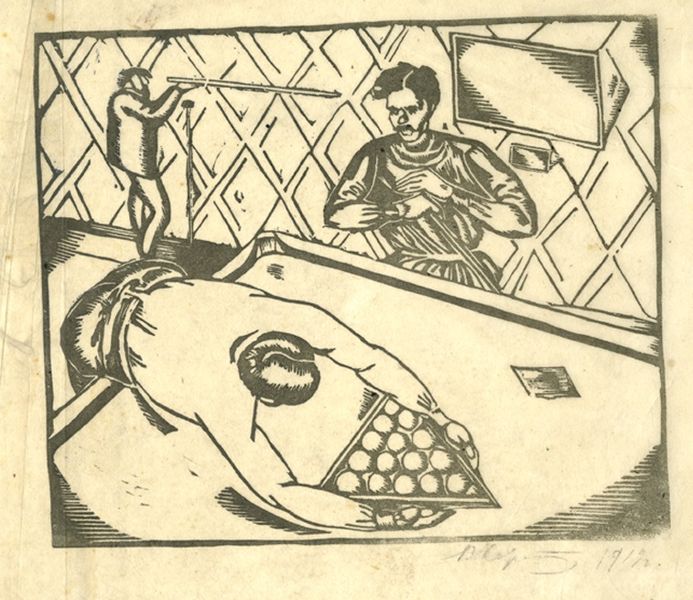
Titel: Playing Billiards, Playing Billiards
Künstler: Vladimir Ivanovich Kozlinskii
Standort: Amherst (Massachusetts, USA)
Institution: Mead Art Museum, Amherst College
Schlagwörter: hands, hat, men, white, black, dress, hair, old, room, table, three, wall, woman, mirror, pattern, print, woodcut, man, drawing, paper, black and white, illustration, abstract, arms, ink, square, watch, balls, pool, play, trousers, hatching, bar, ball, bending, triangle, trouser, tile, game, holding, players, billiards, diamond, billard, cue, snooker, billiard, pool hall, working class, rack, start, biljart, placing, poole, miror